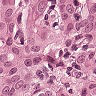
Metastatic tissue present: yes